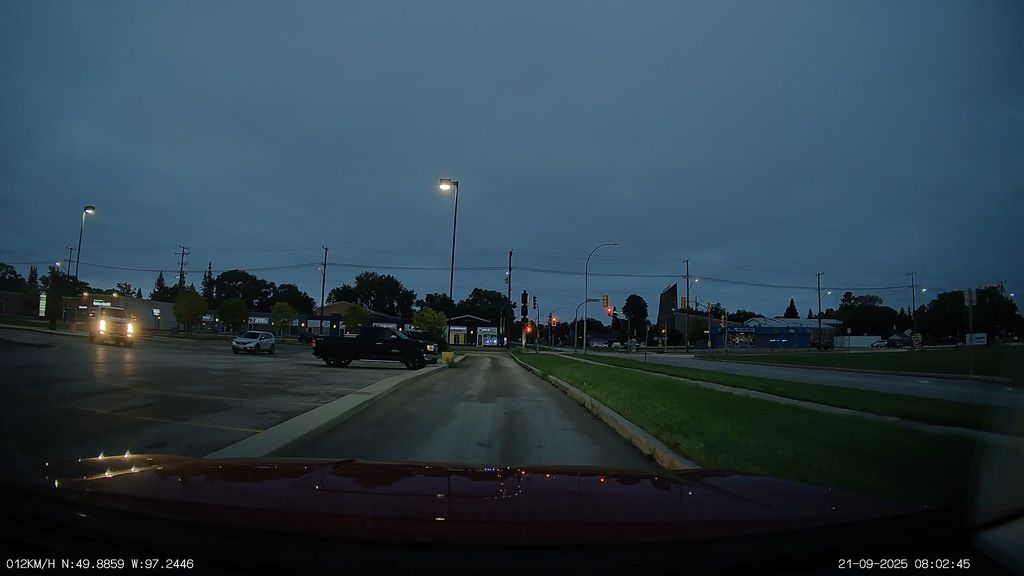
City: winnipeg